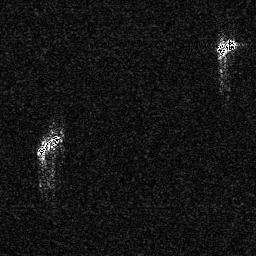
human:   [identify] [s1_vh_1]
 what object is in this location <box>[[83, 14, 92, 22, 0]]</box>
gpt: <ref>1 small ship at the top right</ref>

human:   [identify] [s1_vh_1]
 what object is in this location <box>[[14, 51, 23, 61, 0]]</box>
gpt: <ref>1 medium ship at the left</ref>